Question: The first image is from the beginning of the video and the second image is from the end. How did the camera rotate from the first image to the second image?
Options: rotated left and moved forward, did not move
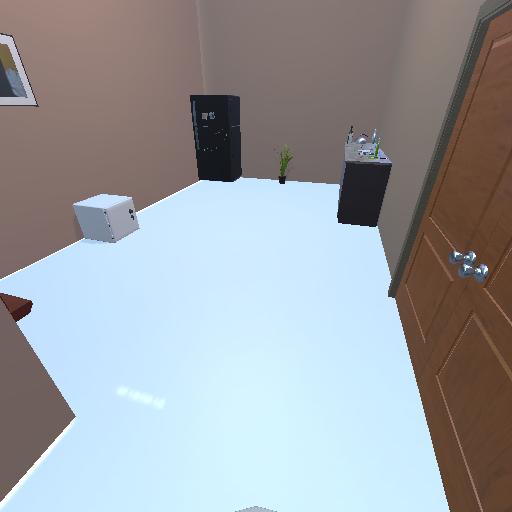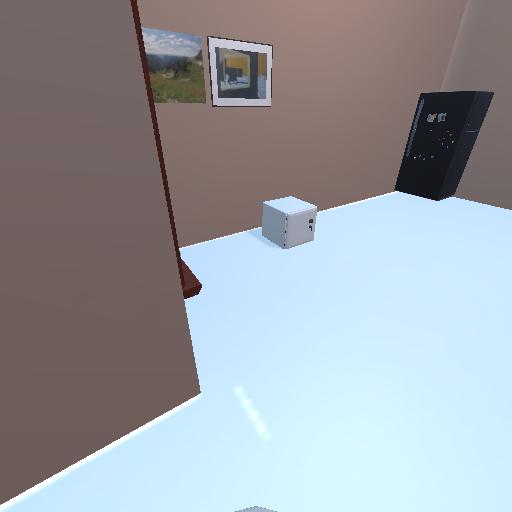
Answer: rotated left and moved forward